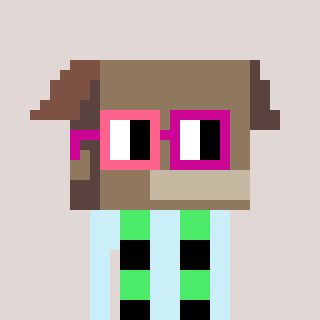
a pixel art character with square pink and red glasses, a box-shaped head and a cold-colored body on a warm background